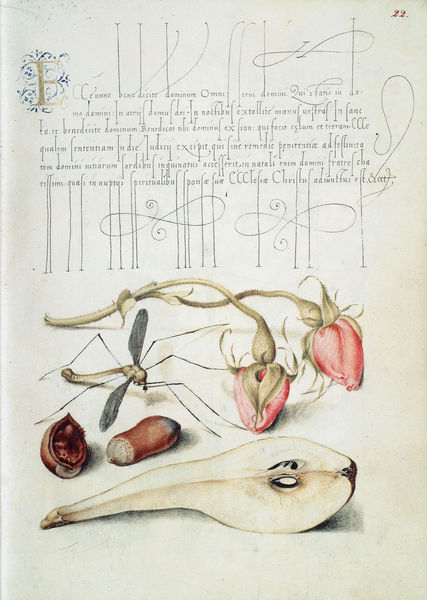
Titel: Mira calligraphiae monumenta
Künstler: Joris Hofnagel
Institution: Los Angeles, The J. Paul Getty Museum
Schlagwörter: flügel, blume, braun, bunt, geschwungen, weiss, zeichnung, blüte, blüten, rose, rosen, rot, tier, hochformat, ornament, blatt, stillleben, beine, schrift, studie, inschrift, verzierung, striche, birne, kerne, text, initiale, knospen, kastanie, insekt, libelle, haselnuss, nuss, nüsse, verziehrung, latein, viertel, kern, eichel, mücke, aufgeschnitten, handbuch, schneider, kerngehäuse, e, unterlängen, schnacke, eschneider, oberlängen, schnake